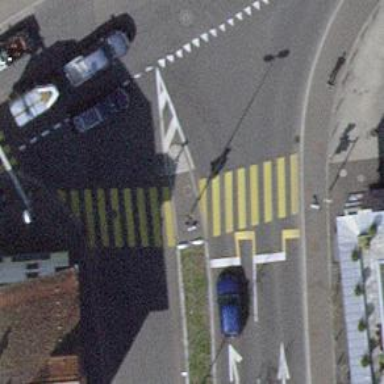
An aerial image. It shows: Crossing with traffic signals and zebra crossing. There is island on the crossing with traffic calming measures.